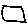
Label: square